Question: I am trying to recreate a screen from one application (see picture). The problem I am facing is focused on the grid elements of the screen. Is it possible to create a custom view which is a combination of an image and a text view (like in the picture) or should I add the image view and text views separately in each row of the grid view?

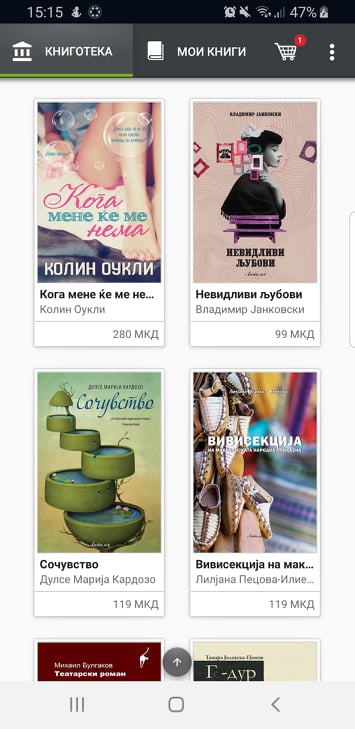
Answer: step 1 :
'''
<?xml version="1.0" encoding="utf-8"?>
<LinearLayout xmlns:android="http://schemas.android.com/apk/res/android"
xmlns:tools="http://schemas.android.com/tools"
android:orientation="vertical"
android:layout_width="134dp"
android:layout_height="154dp"
android:background="@drawable/grey_rounded_background"
android:gravity="center"
android:padding="16dp">
<ImageView
android:id="@+id/image"
android:layout_width="80dp"
android:layout_height="70dp"
android:layout_marginBottom="8dp"
tools:src="@color/colorPrimary" />
<TextView
android:id="@+id/caption"
android:layout_width="match_parent"
android:layout_height="wrap_content"
tools:text="Caption of the Image"
android:textAlignment="center"
android:textColor="#666"
android:textSize="12sp"/>
</LinearLayout>
'''
step 2
'''
<declare-styleable name="BenefitView">
<attr name="image" format="reference"/>
<attr name="text" format="string"/>
</declare-styleable>
'''
step 3
'''
class BenefitView(context: Context, attrs: AttributeSet): LinearLayout(context, attrs) {
init {
inflate(context, R.layout.benefit_view, this)
val imageView: ImageView = findViewById(R.id.image)
val textView: TextView = findViewById(R.id.caption)
val attributes = context.obtainStyledAttributes(attrs, R.styleable.BenefitView)
imageView.setImageDrawable(attributes.getDrawable(R.styleable.BenefitView_image))
textView.text = attributes.getString(R.styleable.BenefitView_text)
attributes.recycle()
}
}
'''
use :
'''
<com.iacovelli.customview.BenefitView
android:layout_width="wrap_content"
android:layout_height="wrap_content"
app:text="Apply and chat with our hosts"
app:image="@drawable/first_image"
android:layout_marginEnd="12dp"/>
'''